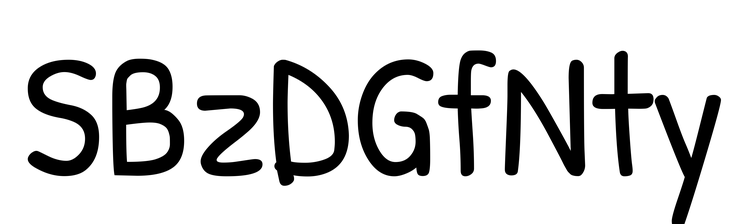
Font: PatrickHand-Regular